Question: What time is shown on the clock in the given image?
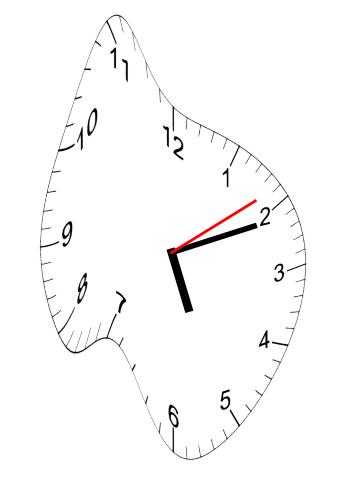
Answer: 05:11:09